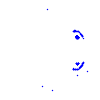
Particle: pion